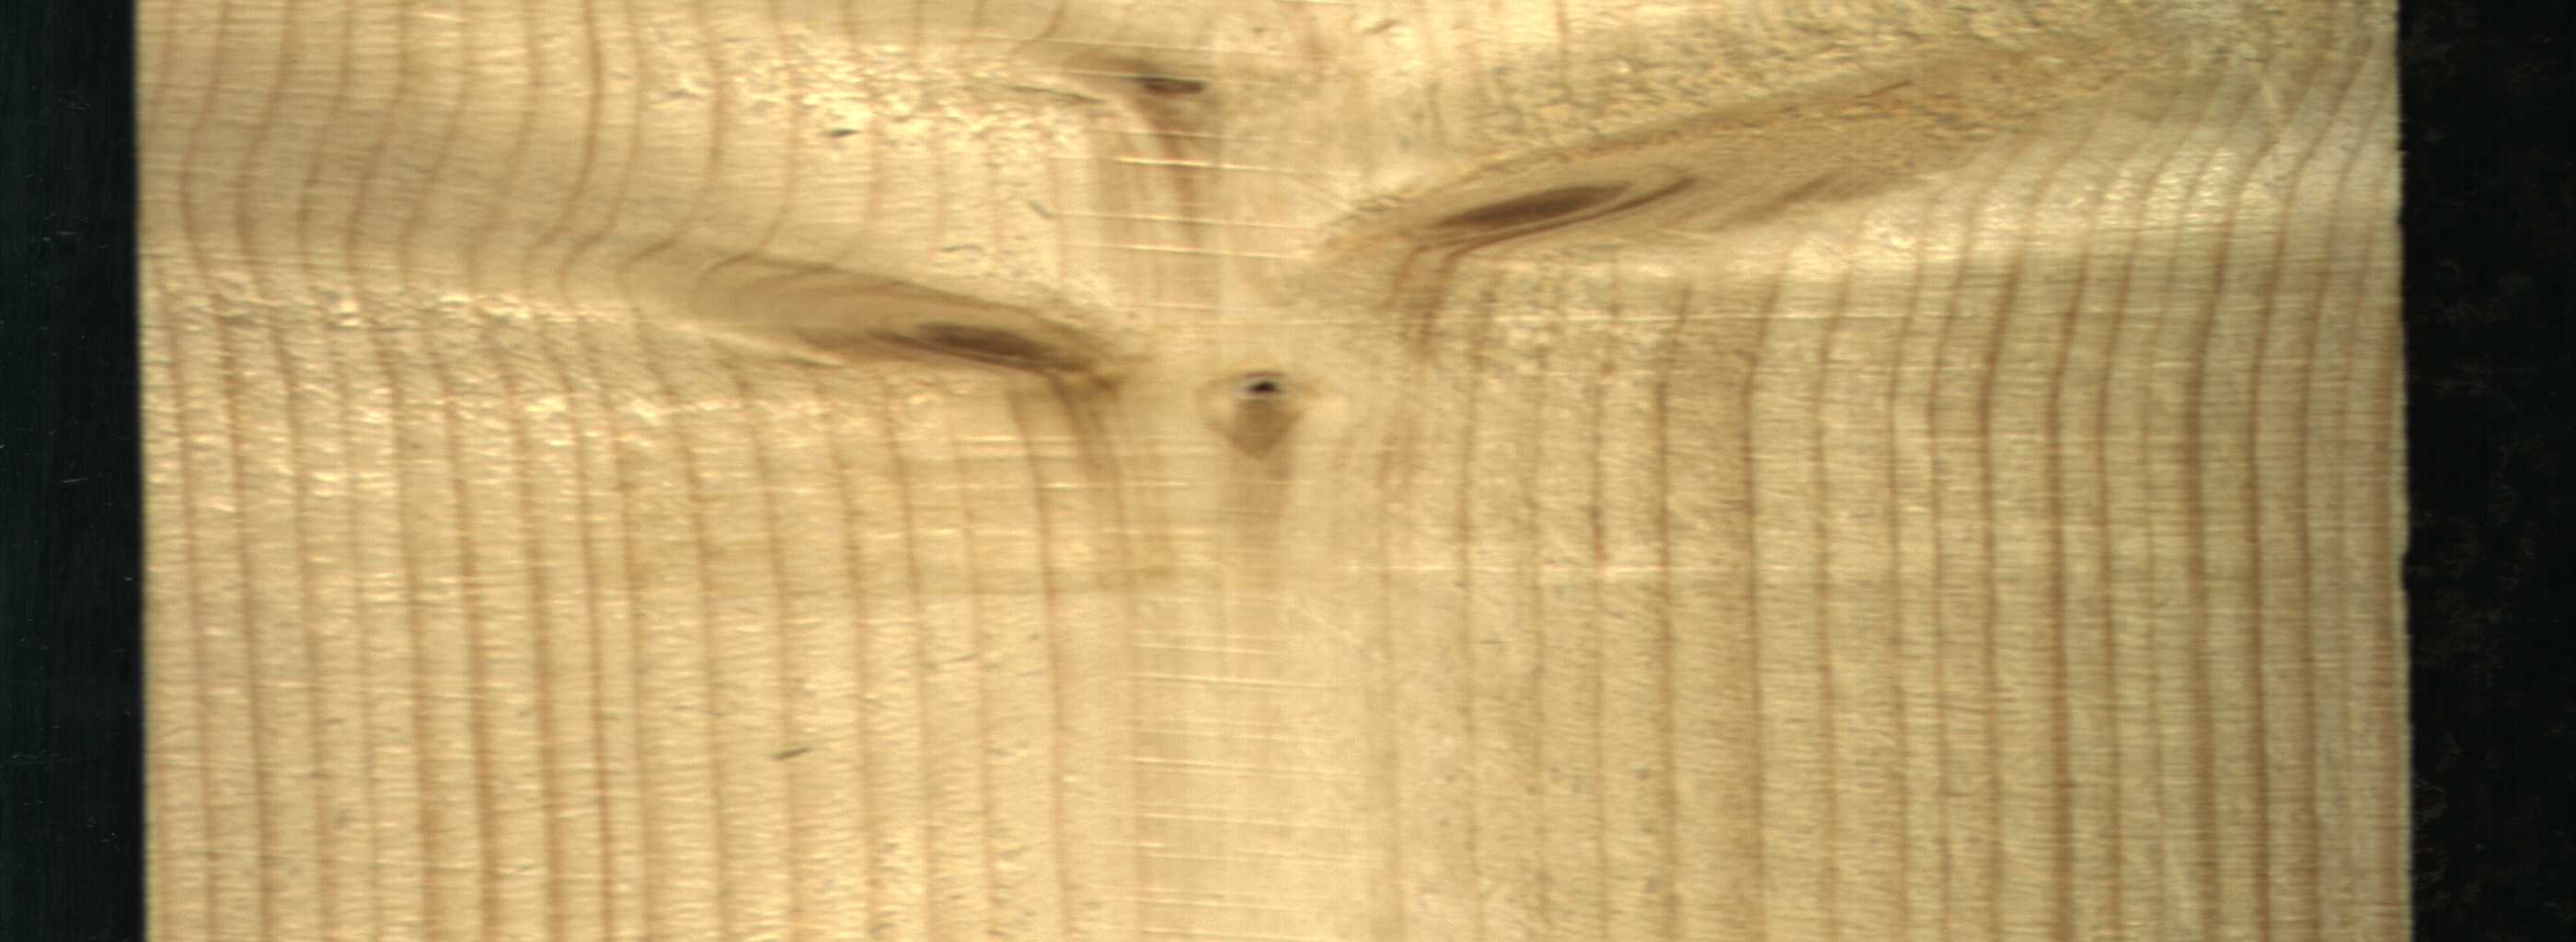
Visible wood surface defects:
Live_Knot
Live_Knot
Live_Knot
Live_Knot